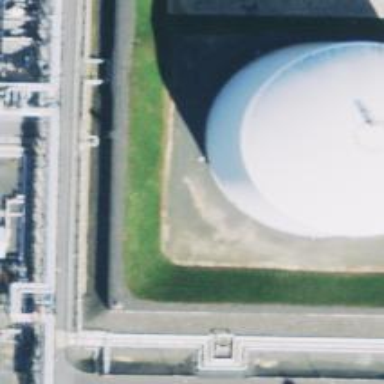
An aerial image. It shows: Storage tank created as man-made structure.